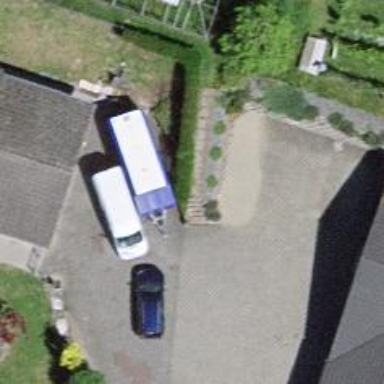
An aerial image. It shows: Driveway made of paving stones.